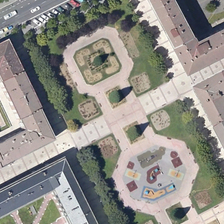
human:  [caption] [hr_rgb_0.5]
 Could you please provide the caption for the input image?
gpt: a rectangle square is surrounded by four square buildings and a road with cars parked along .

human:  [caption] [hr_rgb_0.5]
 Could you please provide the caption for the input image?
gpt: this square is surrounded by rows of trees in the middle of several large architectures .

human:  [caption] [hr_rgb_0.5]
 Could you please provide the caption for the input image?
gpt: the rectangular square has a square field and a hexagon field .

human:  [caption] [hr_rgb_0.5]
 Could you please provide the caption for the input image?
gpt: the octagon square and the square square which are surrounded by groves is linked by a red path .

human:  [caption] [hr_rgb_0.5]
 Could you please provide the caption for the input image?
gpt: four buildings and some cars are near a rectangular square surrounded by green trees .